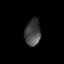
Tissue: lung
Cell type: Epithelial cells
Senescence score: 0.213
Nuclear area (px): 407
Mean DAPI intensity: 68.823